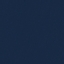
Land use / land cover class: SeaLake